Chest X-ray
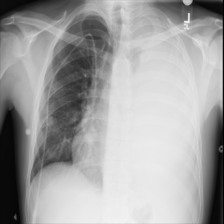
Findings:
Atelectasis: negative
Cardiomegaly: negative
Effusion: negative
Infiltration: negative
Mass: negative
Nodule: negative
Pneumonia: negative
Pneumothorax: negative
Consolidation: negative
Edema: negative
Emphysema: negative
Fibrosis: negative
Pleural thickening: negative
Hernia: negative